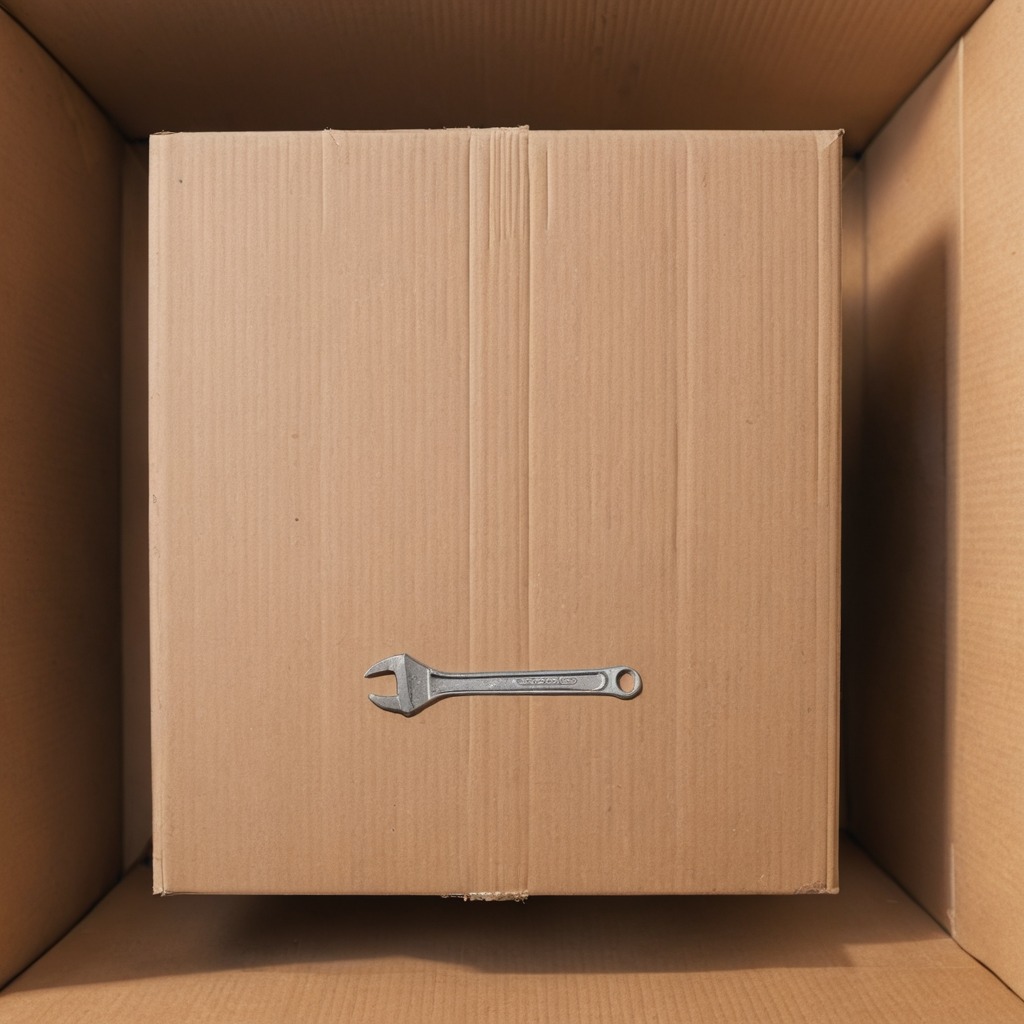
An wrench is lying on the cardboard box surface in an outdoor workshop.